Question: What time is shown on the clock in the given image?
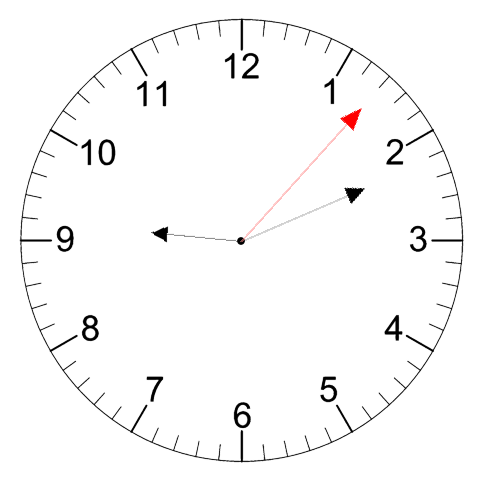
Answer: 09:11:07